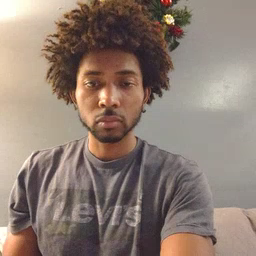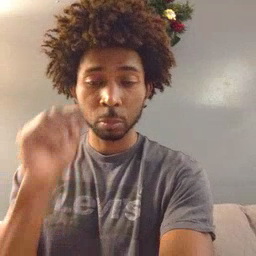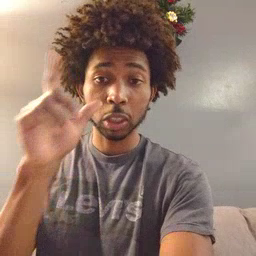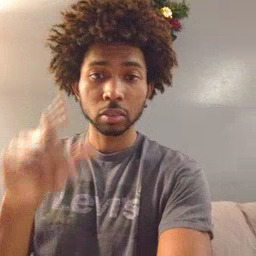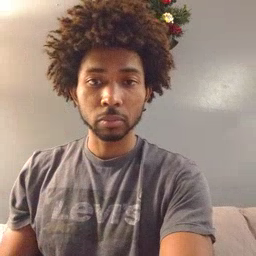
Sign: wake